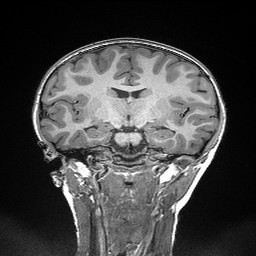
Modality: T1w
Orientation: sagittal
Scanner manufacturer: siemens
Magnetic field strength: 3 T
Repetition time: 2.3 s
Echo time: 0.00298 s